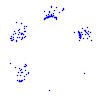
Particle: proton